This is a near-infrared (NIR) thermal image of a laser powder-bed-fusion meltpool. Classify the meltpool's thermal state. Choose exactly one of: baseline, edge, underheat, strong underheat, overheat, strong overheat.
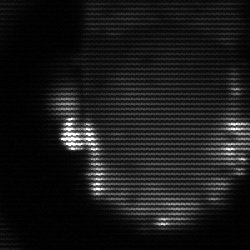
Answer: baseline